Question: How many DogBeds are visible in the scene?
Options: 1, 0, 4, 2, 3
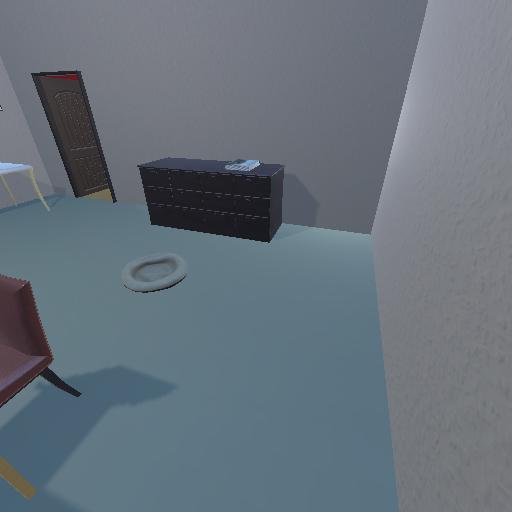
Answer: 1